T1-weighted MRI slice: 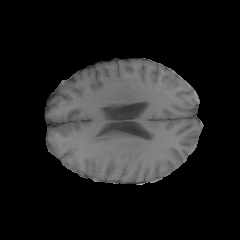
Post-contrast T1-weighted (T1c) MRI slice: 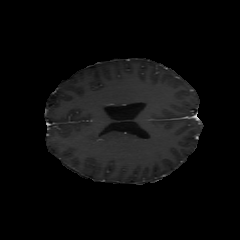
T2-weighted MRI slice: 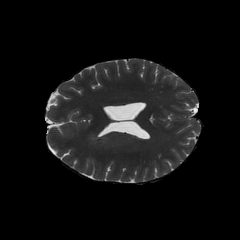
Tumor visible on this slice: yes